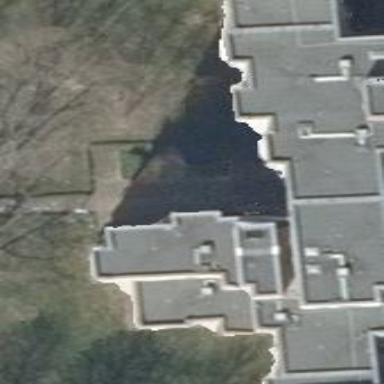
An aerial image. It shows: The image shows part of apartment building.